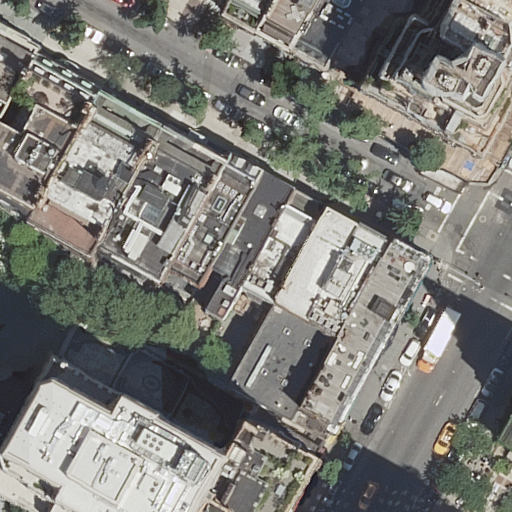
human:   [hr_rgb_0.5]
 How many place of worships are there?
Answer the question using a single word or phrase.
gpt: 1

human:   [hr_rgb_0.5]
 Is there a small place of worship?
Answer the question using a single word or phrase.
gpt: no

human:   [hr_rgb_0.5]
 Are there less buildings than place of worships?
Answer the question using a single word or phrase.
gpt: no

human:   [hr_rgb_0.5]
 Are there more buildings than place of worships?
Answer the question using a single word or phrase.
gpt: yes

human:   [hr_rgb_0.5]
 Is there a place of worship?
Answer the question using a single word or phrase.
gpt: yes

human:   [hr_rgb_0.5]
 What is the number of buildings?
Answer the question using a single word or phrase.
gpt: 21

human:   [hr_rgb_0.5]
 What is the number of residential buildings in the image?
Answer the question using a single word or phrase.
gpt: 20

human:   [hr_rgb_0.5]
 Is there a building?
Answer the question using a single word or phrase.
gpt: yes

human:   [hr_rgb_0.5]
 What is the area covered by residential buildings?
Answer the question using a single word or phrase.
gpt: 4376m2

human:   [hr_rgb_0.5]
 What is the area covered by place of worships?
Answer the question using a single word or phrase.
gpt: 423m2

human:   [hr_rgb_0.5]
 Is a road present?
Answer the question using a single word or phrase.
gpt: yes

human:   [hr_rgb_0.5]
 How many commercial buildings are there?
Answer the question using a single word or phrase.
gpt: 0

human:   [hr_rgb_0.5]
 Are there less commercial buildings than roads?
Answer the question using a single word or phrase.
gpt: yes

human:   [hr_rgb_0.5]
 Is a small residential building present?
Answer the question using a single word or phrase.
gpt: yes

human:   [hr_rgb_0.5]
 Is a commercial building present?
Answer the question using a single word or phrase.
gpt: no

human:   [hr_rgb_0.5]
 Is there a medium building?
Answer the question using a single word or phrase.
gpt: yes

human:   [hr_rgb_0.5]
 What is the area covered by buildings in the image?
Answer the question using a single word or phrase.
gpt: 4800m2

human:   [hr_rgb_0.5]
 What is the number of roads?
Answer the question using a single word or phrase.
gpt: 3

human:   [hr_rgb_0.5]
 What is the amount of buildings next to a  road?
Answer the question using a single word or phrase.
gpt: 21

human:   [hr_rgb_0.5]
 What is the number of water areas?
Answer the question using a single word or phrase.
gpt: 0

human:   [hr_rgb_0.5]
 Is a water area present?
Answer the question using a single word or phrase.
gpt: no

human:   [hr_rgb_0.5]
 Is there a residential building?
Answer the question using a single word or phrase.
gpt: yes

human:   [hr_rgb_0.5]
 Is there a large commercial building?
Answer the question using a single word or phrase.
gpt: no

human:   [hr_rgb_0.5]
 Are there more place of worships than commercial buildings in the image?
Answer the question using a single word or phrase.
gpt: yes

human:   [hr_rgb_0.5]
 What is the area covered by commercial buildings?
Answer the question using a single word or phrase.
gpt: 0m2

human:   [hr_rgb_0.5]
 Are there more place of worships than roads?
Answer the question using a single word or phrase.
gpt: no

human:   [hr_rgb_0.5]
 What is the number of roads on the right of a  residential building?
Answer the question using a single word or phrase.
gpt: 3

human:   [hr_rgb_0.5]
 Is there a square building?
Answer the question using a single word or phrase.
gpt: no

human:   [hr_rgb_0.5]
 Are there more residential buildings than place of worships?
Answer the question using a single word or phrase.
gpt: yes

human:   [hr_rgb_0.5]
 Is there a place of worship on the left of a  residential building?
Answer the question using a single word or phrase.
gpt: no

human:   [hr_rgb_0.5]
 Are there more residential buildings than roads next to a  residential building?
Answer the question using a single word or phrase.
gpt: yes

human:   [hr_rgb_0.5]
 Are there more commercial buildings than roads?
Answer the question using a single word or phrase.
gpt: no

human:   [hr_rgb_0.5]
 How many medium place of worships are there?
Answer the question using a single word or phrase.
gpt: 1

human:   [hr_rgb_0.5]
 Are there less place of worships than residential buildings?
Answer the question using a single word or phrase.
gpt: yes

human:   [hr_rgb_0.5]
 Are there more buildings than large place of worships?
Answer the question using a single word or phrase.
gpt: yes

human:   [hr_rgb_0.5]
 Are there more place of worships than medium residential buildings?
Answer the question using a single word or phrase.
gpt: no

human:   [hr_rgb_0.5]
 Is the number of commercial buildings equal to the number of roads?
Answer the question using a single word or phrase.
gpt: no

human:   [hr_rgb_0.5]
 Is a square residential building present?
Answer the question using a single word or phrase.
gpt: no

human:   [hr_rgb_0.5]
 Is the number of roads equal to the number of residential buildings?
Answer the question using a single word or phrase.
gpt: no

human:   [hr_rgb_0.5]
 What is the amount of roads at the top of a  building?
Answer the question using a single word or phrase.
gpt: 3

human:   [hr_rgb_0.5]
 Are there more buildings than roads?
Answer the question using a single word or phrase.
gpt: yes

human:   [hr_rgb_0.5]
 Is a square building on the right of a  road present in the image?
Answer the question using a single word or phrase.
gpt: no

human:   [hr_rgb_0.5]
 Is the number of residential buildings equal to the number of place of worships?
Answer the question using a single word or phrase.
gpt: no

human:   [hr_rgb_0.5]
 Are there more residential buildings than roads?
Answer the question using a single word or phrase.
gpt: yes

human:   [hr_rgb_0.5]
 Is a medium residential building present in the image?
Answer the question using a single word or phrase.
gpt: yes

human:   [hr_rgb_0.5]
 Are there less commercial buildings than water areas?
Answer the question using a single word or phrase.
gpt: no

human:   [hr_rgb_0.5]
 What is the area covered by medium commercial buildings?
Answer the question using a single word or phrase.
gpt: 0m2

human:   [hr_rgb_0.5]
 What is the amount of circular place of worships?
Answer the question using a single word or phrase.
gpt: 0

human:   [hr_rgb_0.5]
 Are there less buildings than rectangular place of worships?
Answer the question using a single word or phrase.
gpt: no

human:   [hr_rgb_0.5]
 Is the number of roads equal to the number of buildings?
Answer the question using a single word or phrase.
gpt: no

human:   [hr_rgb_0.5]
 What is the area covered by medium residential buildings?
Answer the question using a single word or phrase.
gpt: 3492m2

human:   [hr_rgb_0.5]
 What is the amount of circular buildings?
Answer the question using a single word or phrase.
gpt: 0

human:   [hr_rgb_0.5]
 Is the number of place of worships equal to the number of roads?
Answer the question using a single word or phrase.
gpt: no

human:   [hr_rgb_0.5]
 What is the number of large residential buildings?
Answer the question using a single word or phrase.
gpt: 1

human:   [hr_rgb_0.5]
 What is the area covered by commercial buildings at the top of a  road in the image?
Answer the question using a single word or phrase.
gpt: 0m2

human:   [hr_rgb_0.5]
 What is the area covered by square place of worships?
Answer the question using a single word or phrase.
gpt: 0m2

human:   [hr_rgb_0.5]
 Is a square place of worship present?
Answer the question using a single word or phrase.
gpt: no

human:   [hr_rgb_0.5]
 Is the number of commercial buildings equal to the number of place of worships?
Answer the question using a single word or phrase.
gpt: no

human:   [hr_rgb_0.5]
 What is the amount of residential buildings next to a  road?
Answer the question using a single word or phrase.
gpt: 20

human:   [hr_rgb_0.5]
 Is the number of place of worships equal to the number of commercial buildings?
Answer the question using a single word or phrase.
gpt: no

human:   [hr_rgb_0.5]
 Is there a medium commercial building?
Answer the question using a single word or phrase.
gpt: no

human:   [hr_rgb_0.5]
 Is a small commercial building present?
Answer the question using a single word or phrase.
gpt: no

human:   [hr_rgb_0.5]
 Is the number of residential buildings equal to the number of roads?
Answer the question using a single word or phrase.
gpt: no

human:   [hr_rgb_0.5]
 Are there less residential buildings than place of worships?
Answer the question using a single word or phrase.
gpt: no